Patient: sex F, age 60
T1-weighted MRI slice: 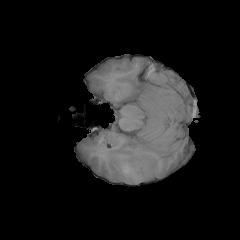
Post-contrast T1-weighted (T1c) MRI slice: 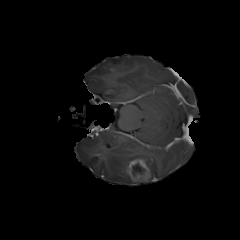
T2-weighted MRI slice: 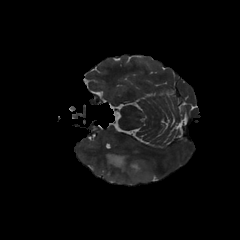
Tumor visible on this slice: yes
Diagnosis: Glioblastoma, IDH-wildtype
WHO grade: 4